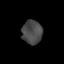
Tissue: skin
Cell type: Epithelial cells
Senescence score: 0.2778
Nuclear area (px): 475
Mean DAPI intensity: 72.434